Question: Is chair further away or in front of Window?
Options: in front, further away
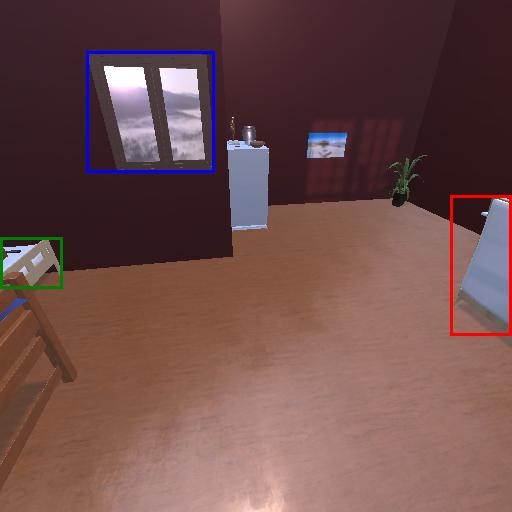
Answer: in front